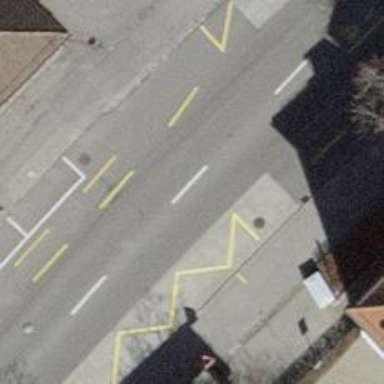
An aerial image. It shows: Trolleybus stop position for public transport.